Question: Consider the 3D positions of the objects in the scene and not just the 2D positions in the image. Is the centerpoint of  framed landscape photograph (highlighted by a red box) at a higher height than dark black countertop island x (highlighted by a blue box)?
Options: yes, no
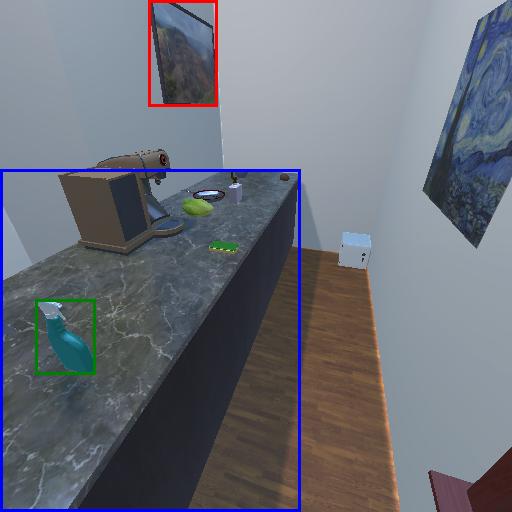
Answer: yes